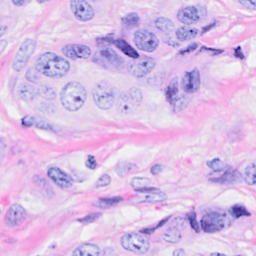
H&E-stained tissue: Breast